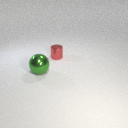
small red metal cylinder behind large green metal sphere